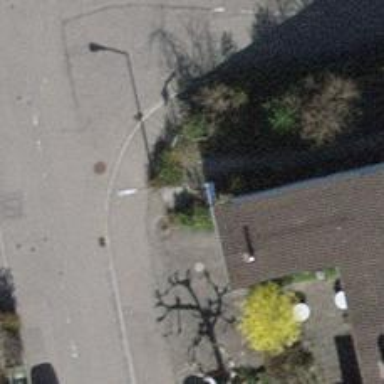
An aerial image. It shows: Road with steps.